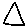
Label: triangle